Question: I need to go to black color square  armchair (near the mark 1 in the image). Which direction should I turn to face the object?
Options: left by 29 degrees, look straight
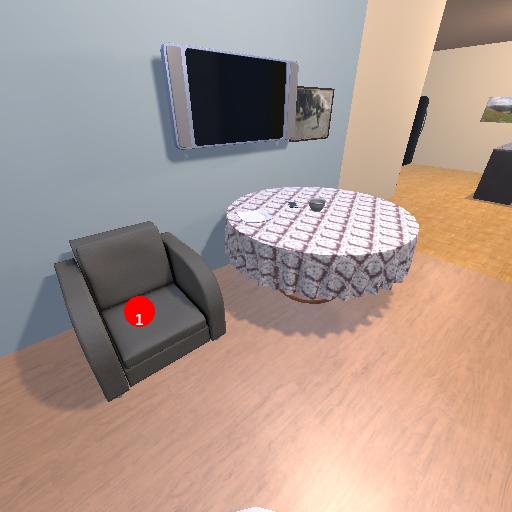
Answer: left by 29 degrees